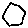
Label: hexagon